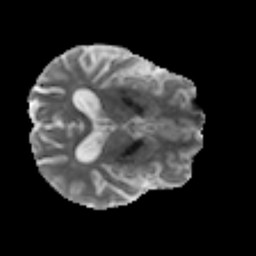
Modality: MD
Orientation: axial
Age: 46
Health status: ill
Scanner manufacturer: philips
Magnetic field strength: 3 T
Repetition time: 9 s
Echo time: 0.127 s